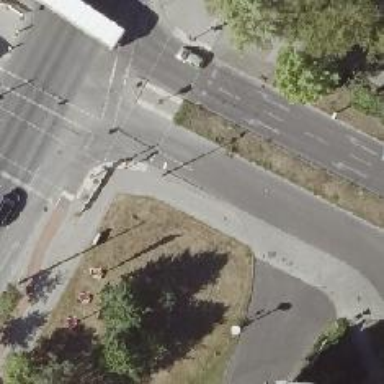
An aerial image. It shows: Road with traffic signals at crossing.